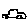
Label: car